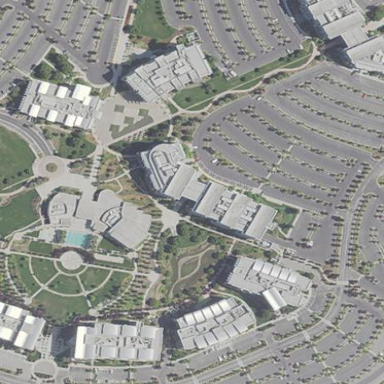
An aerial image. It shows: Office building.